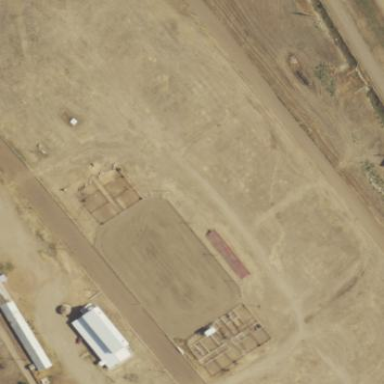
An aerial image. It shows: Sports centre specializing in rodeo activities.